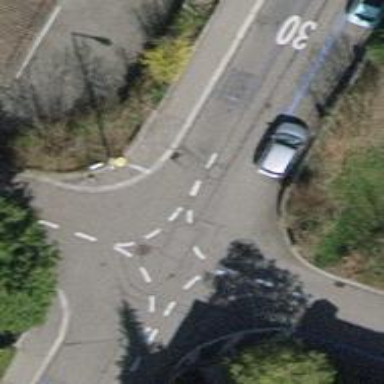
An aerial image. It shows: Kerb barrier.